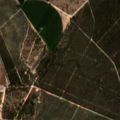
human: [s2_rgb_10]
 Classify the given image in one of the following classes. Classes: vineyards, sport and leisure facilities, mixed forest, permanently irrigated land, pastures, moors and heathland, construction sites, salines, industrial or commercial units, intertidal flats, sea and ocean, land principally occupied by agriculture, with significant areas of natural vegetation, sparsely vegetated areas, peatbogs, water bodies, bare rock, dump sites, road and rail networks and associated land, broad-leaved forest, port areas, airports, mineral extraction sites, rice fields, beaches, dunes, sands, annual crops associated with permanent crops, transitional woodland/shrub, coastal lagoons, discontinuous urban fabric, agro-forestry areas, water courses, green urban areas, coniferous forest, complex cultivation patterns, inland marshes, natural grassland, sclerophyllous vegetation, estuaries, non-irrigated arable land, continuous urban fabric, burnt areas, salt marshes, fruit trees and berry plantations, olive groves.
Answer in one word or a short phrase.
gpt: complex cultivation patterns, broad-leaved forest, coniferous forest, transitional woodland/shrub